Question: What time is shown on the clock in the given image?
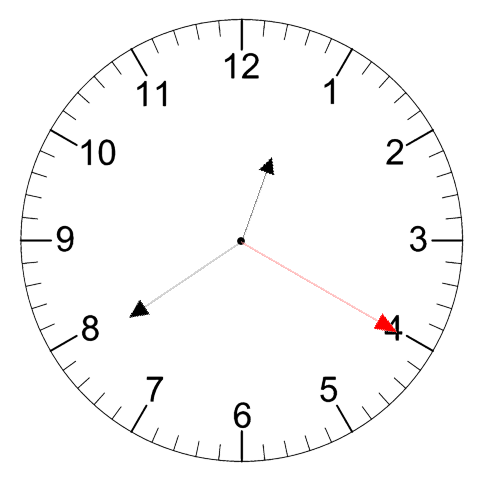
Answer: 12:39:20